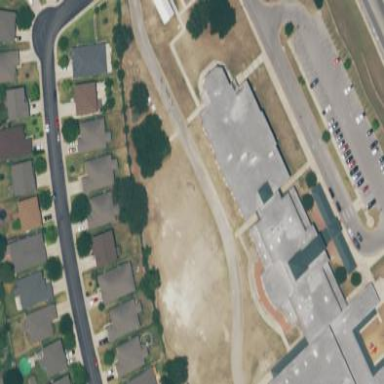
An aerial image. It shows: School building.